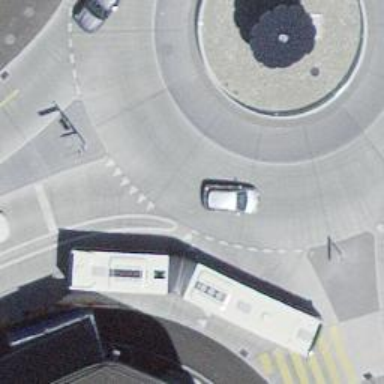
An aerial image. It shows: Secondary road around roundabout.